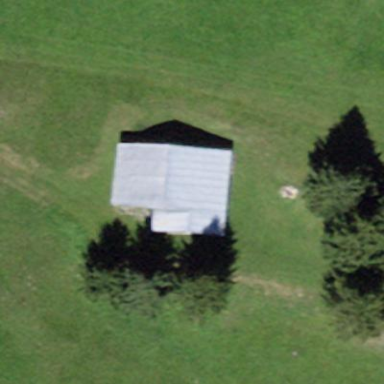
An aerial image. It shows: Bungalow.